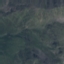
Land use / land cover class: HerbaceousVegetation